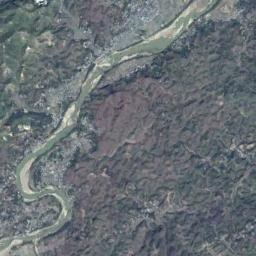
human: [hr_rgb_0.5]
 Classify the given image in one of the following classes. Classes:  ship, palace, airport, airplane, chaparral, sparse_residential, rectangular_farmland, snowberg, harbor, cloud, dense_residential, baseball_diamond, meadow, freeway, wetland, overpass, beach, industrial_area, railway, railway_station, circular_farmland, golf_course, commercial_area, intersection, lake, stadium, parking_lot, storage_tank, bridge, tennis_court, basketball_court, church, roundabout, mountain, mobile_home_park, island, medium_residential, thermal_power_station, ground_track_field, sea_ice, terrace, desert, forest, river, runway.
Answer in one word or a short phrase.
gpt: river